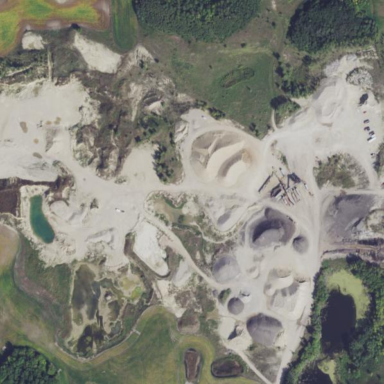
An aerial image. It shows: Quarry area where gravel is extracted.